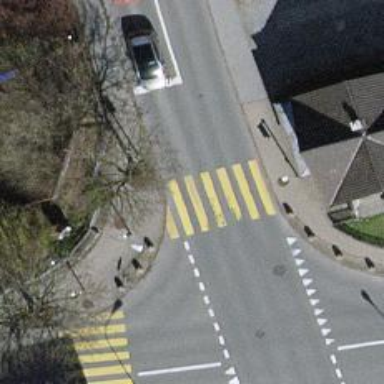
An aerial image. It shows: Crossing with traffic signals.